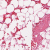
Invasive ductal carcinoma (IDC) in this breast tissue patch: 0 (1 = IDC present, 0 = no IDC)